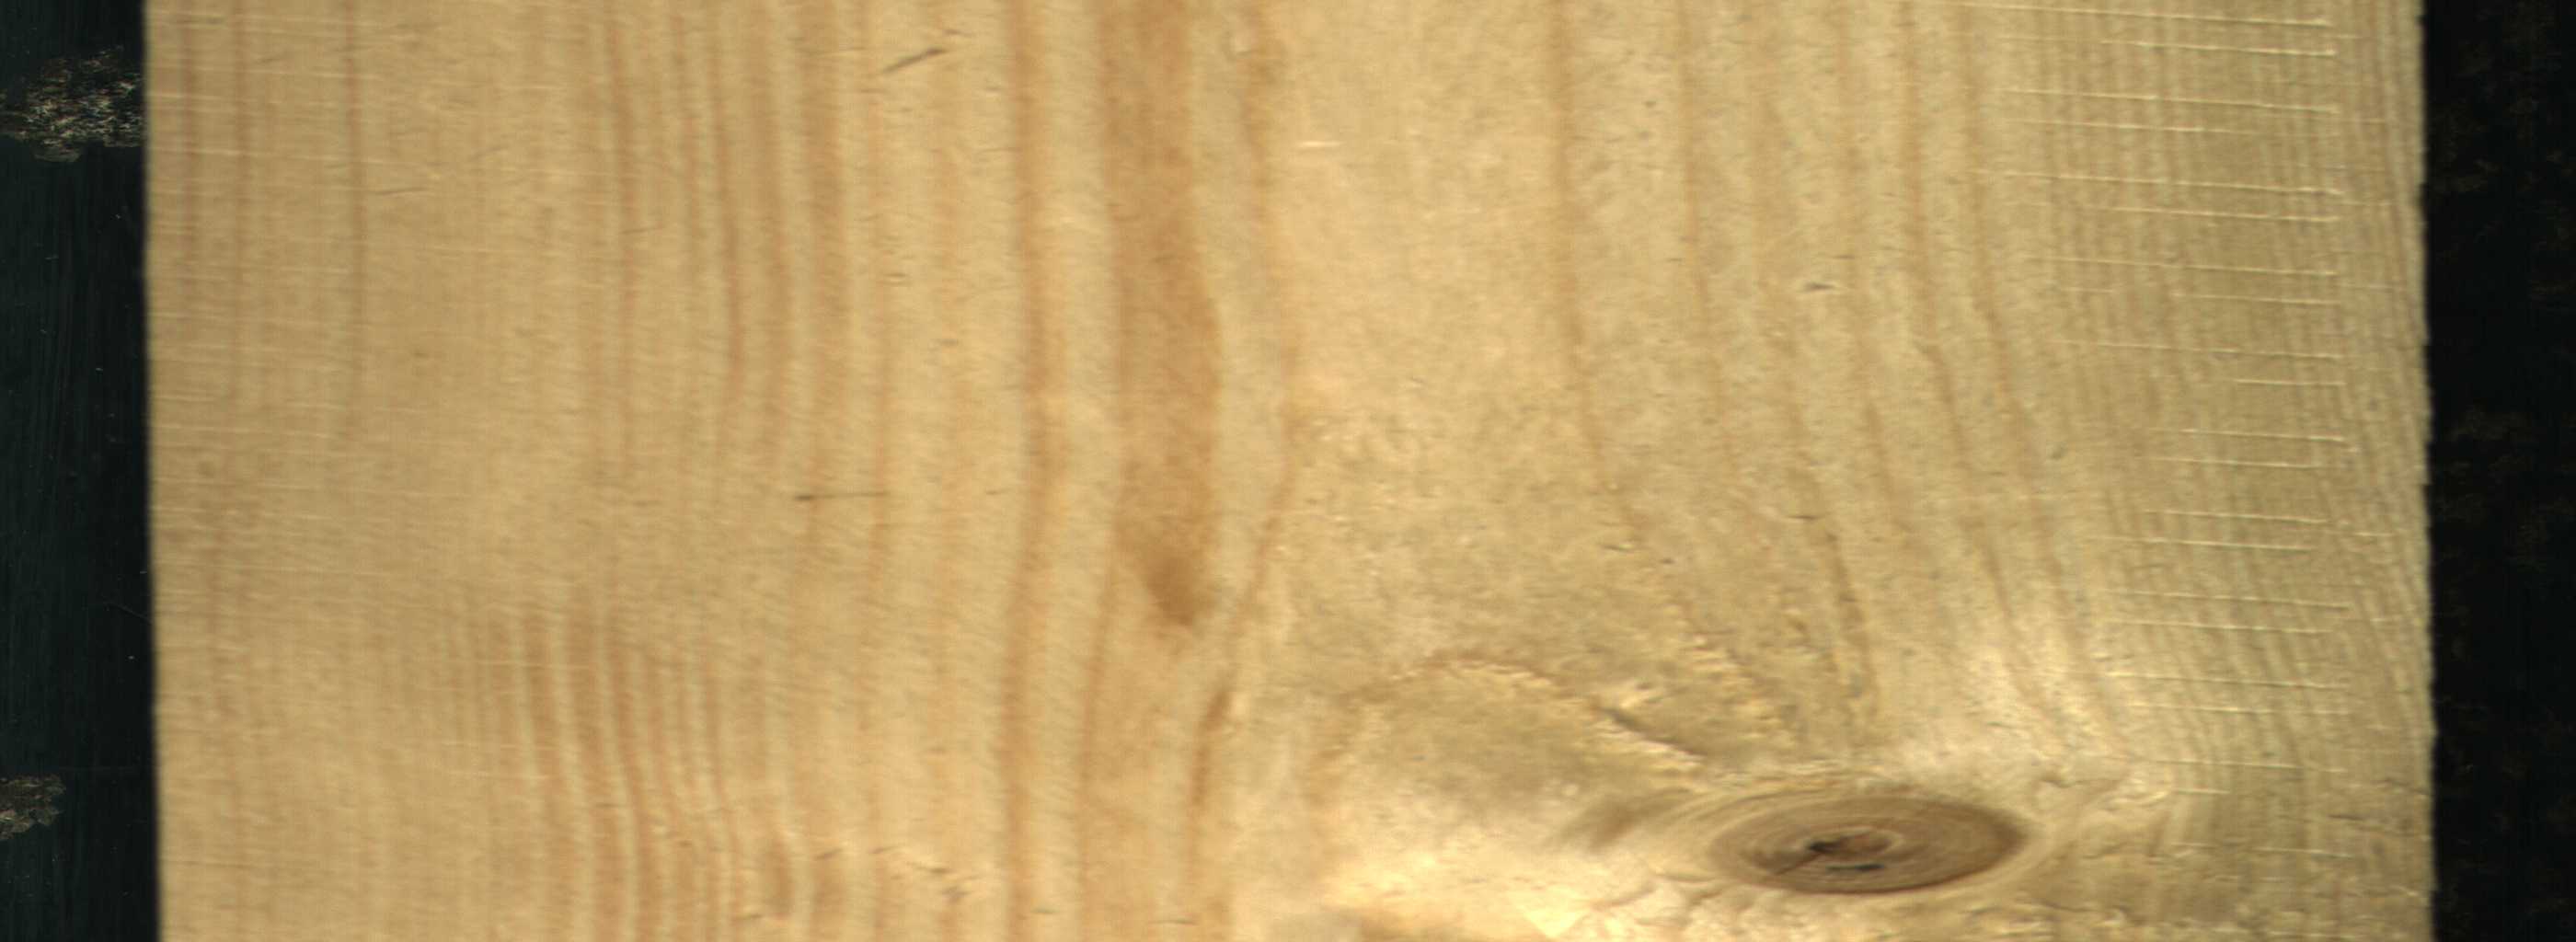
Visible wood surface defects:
Live_Knot